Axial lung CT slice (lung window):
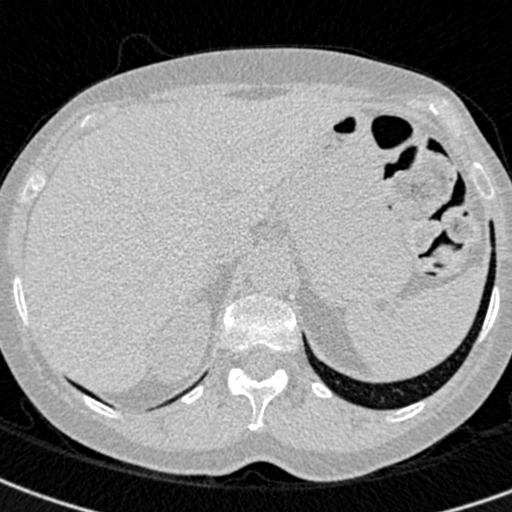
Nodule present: no